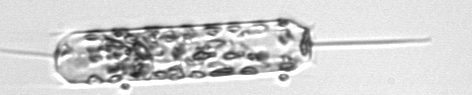
Label: Ditylum_brightwellii